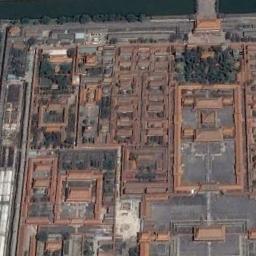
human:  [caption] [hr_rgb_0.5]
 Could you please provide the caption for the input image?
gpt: The orange palace has lots of palaces of different sizes and some green areas .

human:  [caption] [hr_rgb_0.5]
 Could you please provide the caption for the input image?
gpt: The palace is surrounded by buildings .

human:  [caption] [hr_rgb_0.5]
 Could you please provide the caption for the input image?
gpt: There are many round lawns near the palace .

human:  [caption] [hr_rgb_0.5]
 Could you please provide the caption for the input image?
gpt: There are some trees near the palace .

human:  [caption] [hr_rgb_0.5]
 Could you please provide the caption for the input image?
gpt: There are brown buildings and walls in the palace .